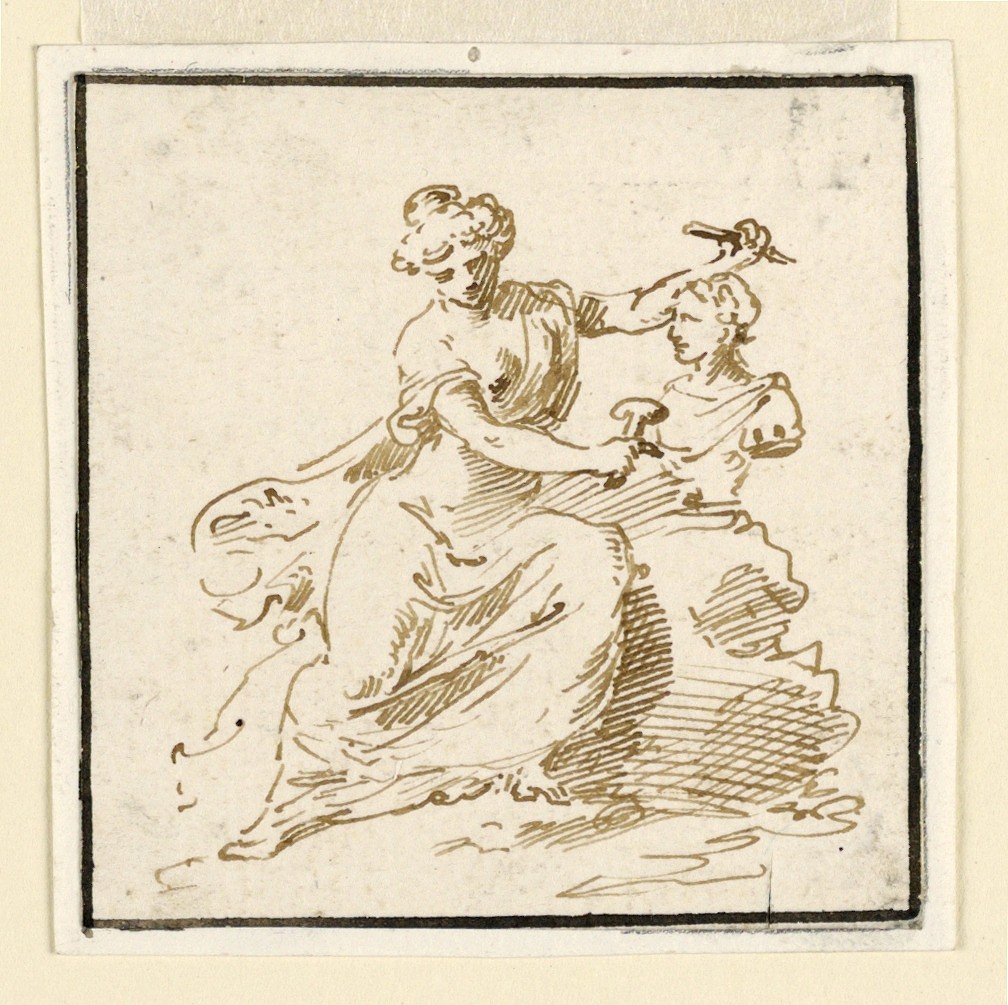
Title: Sculpture, from a Series of Seated Muses
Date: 1750–1780
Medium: Pen and bistre on paper, mounted
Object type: Drawing
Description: Shown from the front, she works at a bust standing at right beside her. Franked by ink lines.